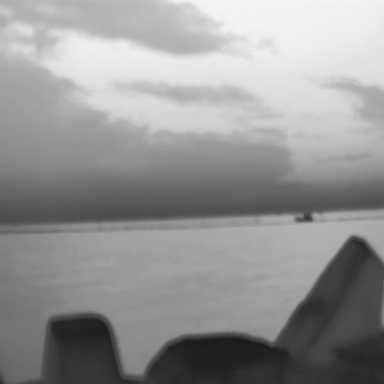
There is a bulk_carrier in the infrared image.